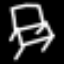
Label: chair